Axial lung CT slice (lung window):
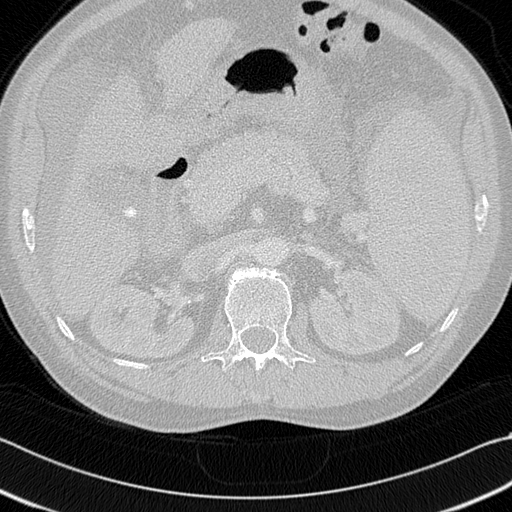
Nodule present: no